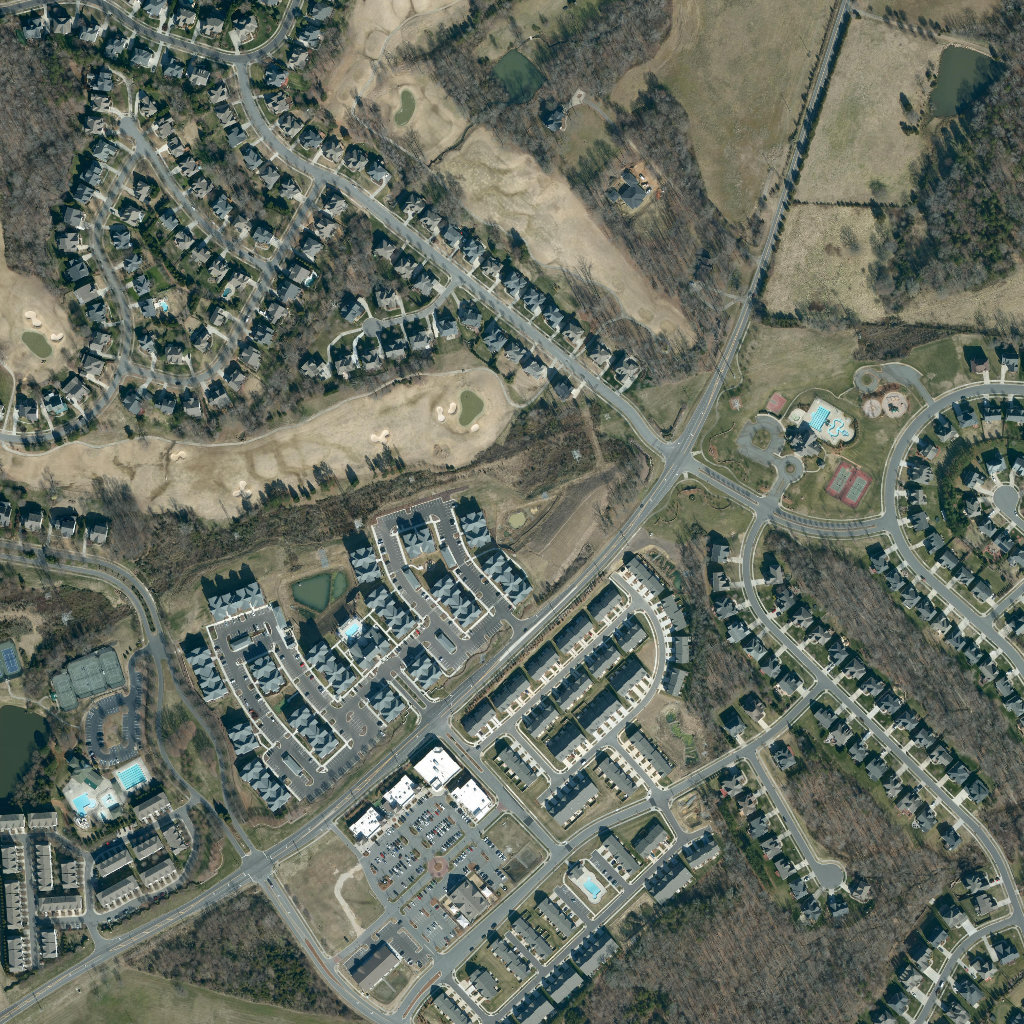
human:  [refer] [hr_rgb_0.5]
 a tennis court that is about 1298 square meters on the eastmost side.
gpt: <box>[[80, 44, 85, 49, 0]]</box>